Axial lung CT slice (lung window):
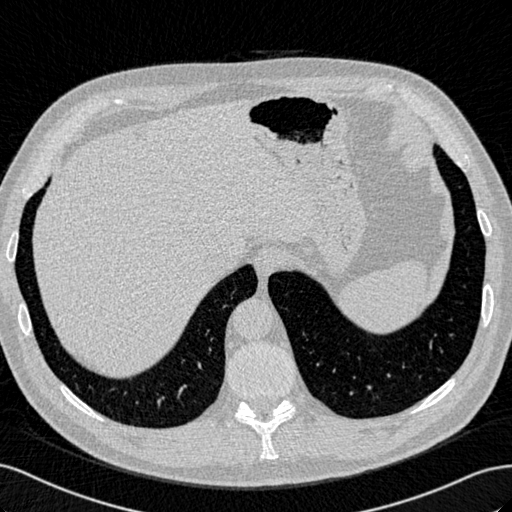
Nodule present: no